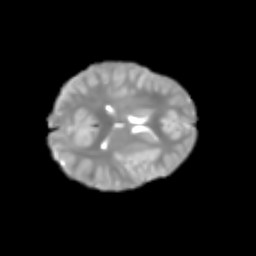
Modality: T2w
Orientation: axial
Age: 6
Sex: female
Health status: healthy